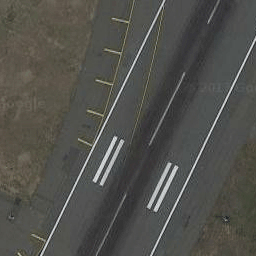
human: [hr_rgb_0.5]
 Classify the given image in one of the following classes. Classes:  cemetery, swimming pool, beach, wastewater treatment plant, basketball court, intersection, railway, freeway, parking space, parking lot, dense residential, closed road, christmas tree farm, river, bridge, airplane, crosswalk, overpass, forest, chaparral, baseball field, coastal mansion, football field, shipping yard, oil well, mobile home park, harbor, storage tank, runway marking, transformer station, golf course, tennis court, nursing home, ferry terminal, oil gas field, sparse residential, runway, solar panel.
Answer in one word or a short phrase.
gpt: runway